Question: I have recently noticed that over the Python extension icon a new badge with digit appeared, as well as at Remote - SSH extension. What does it mean?

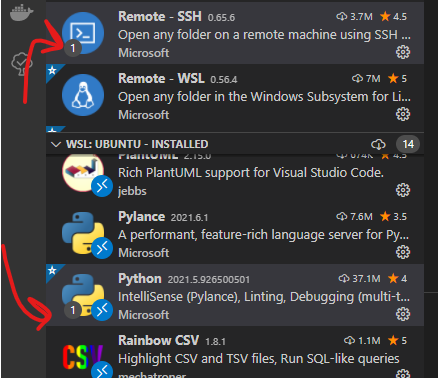
Answer: This appears to be the "Extension Pack" counter.
Extension packs can be viewed/filtered here:
<URL>
Where you see the number 1 this appears to be an extension pack with one extension. Perhaps the author of the extension pack intends to add other extensions to the pack in the future?
Here is an example containing 12 related extensions:
<URL>